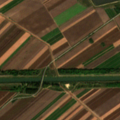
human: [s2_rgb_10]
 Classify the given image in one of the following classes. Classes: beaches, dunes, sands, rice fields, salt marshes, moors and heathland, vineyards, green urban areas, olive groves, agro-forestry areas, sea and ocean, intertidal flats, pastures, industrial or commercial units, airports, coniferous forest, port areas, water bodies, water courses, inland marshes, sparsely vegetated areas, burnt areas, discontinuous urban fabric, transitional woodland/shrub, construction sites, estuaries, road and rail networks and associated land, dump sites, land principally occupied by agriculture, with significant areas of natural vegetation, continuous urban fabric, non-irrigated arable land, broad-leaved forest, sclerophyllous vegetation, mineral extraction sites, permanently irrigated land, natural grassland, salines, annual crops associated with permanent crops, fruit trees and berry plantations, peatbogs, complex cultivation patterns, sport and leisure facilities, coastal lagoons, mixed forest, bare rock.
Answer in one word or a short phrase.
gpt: non-irrigated arable land, complex cultivation patterns, transitional woodland/shrub, water bodies